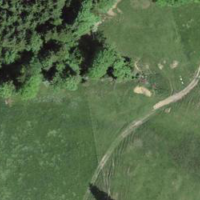
EUNIS habitat code: 24
Species observed at this site:
Parnassia palustris